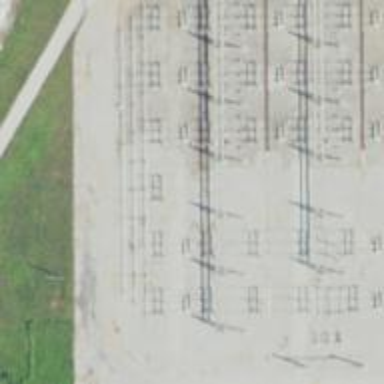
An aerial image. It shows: Switch used for power control.